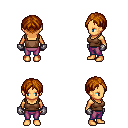
a pixel art fantasy rpg character, female body template, human, tanned skin, brown pirate shirt, magenta pants, brunette parted hairstyle, metal gloves, four views (front, back, left, right), 2x2 character sprite sheet, small pixel art, hard edges, no anti-aliasing